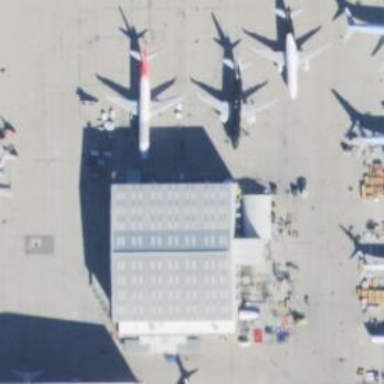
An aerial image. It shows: Hangar at the airport.